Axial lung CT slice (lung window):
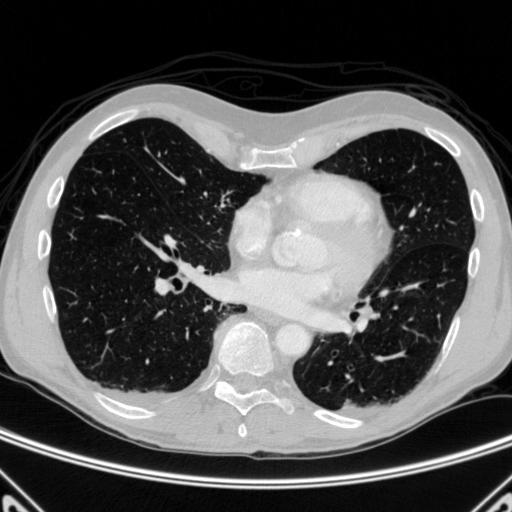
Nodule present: no